Interaction volume radius: 5 \u00c5
Interaction volume height: 20 \u00c5
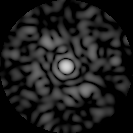
Disorder parameter: 0.7921